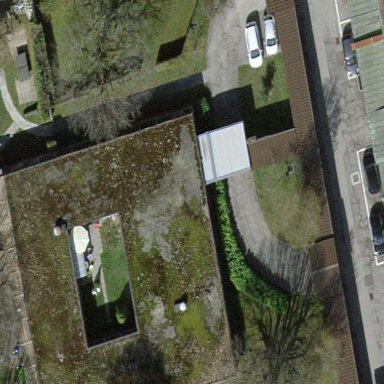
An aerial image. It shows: Hospital building.